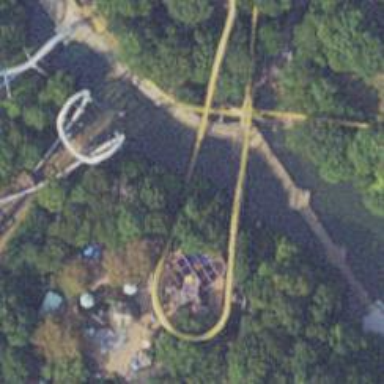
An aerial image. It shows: Attraction spot for tourism.